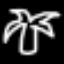
Label: palm tree